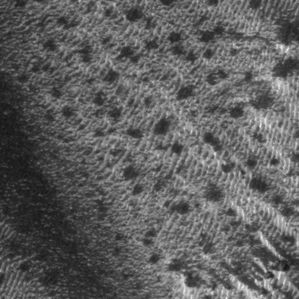
Label: frost